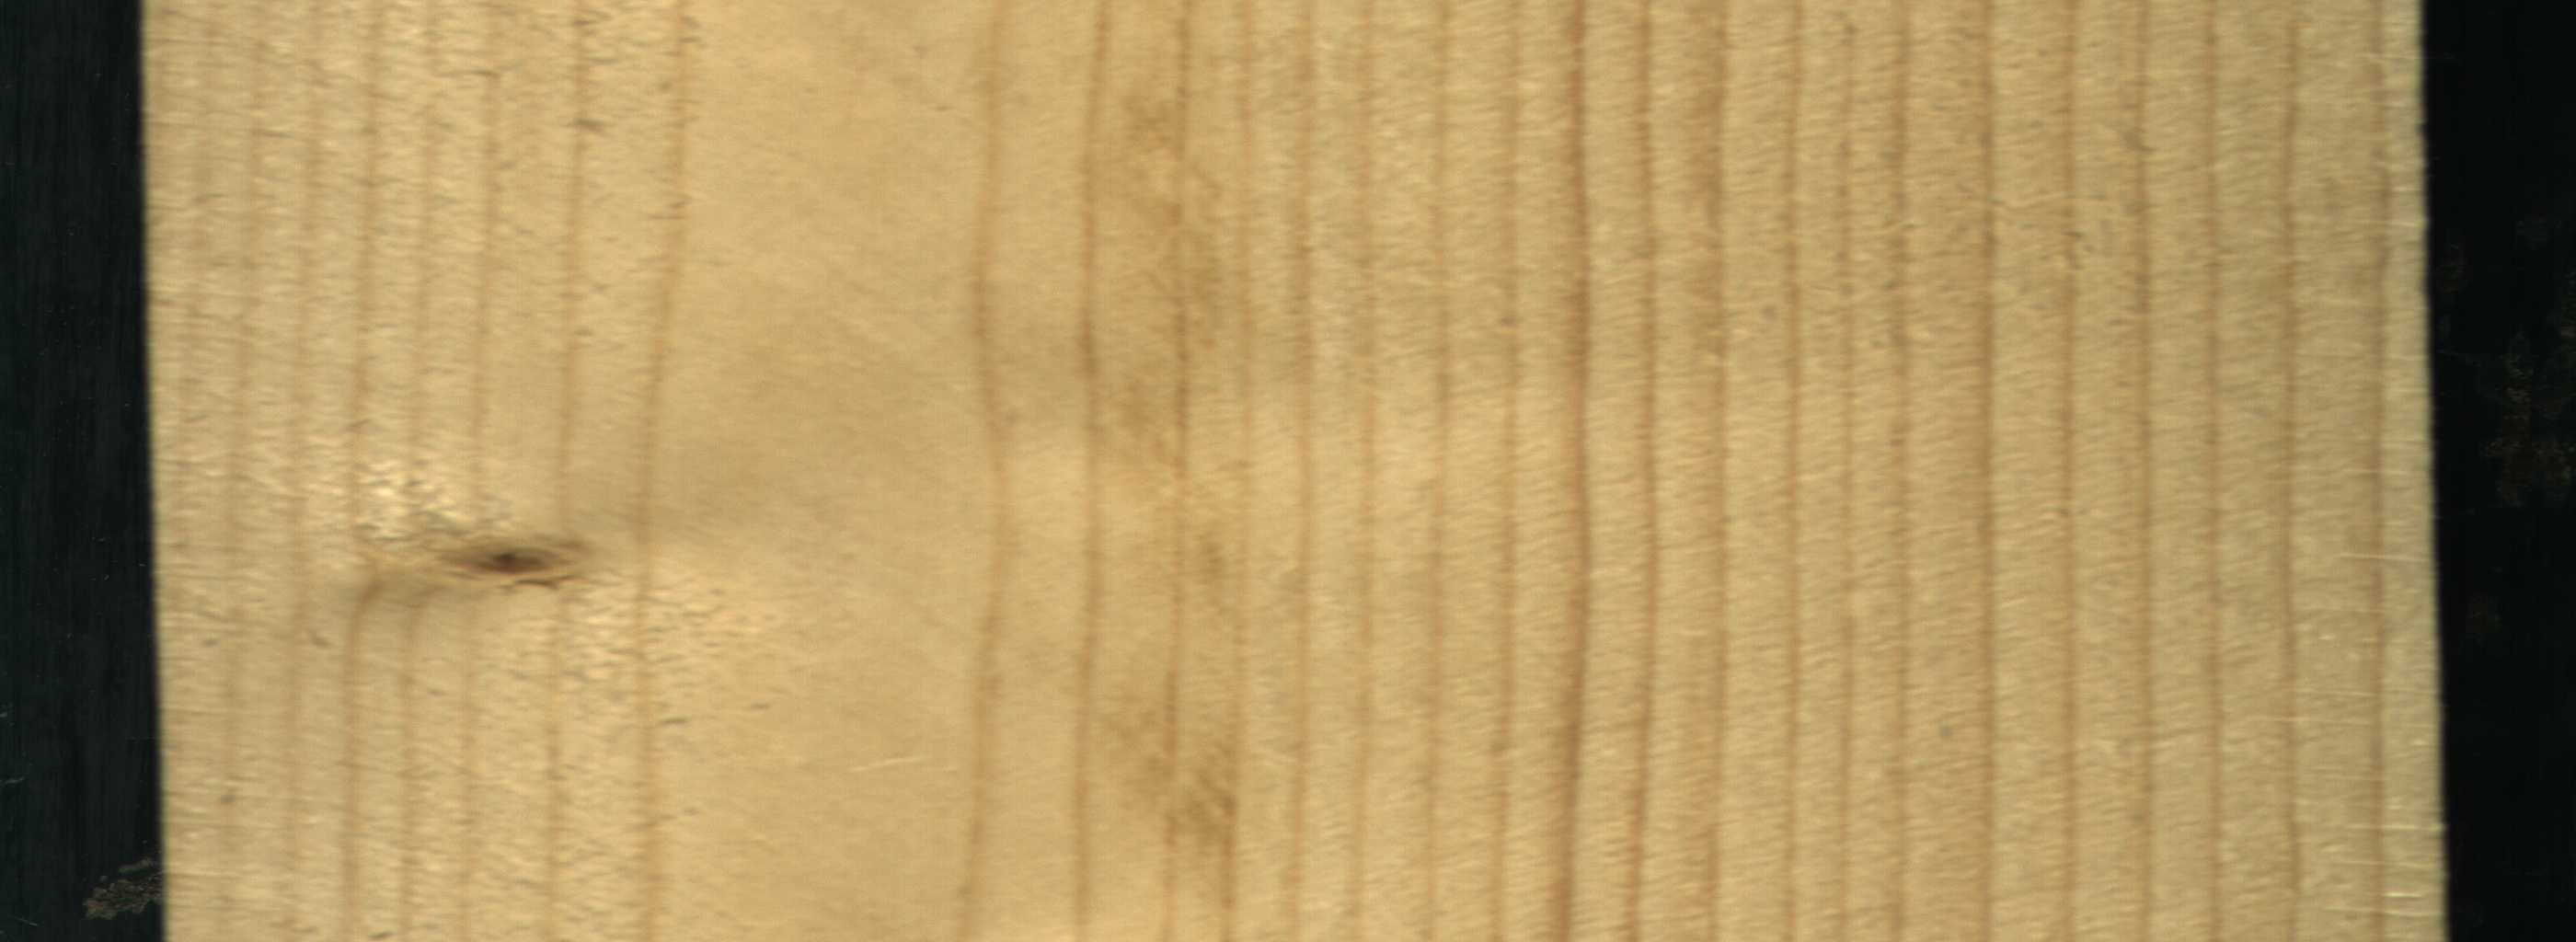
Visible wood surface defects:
Live_Knot